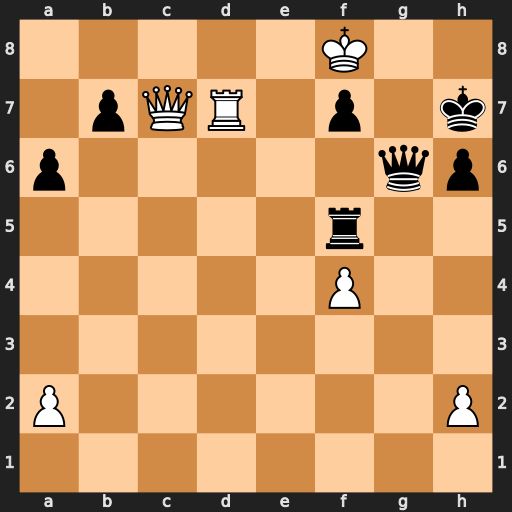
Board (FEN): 5K2/1pQR1p1k/p5qp/5r2/5P2/8/P6P/8
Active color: w
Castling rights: -
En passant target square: -
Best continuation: Rxf7+ Qg7+ Ke8 Rxf7 Qxf7